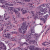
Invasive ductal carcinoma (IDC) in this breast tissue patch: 1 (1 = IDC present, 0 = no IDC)